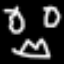
Label: octagon